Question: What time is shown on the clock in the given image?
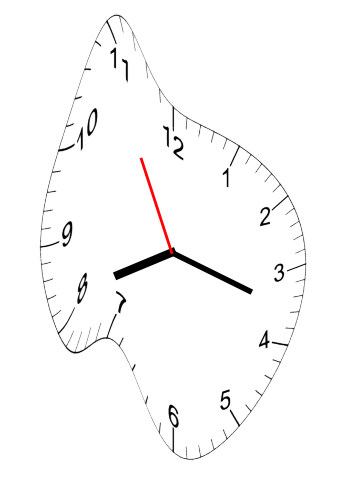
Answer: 08:17:55